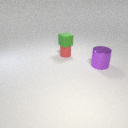
large purple metal cylinder to the right of small red rubber cylinder